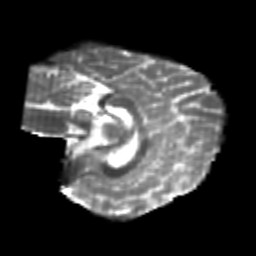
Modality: T2w
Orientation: sagittal
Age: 21
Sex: female
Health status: healthy
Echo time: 0.074 s